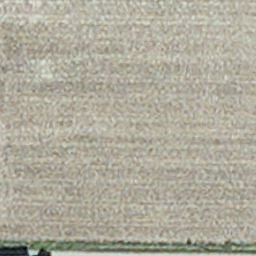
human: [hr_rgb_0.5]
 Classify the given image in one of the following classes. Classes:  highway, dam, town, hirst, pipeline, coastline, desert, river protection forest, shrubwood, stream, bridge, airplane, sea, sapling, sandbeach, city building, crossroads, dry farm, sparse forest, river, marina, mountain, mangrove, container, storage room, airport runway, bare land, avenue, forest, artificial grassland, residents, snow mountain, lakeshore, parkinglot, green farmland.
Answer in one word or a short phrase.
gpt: dry farm